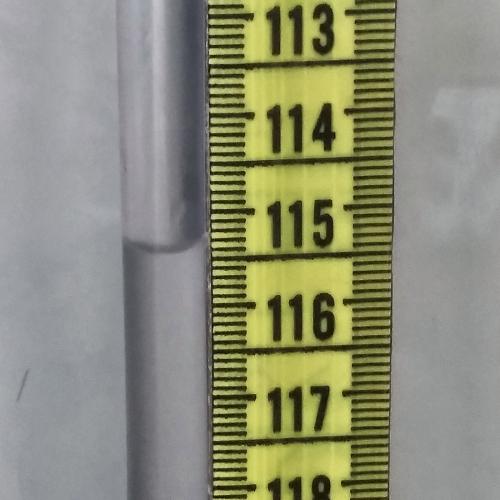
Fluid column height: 115.4 cm